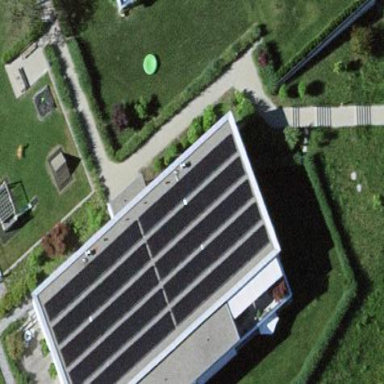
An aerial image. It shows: Solar power generator.